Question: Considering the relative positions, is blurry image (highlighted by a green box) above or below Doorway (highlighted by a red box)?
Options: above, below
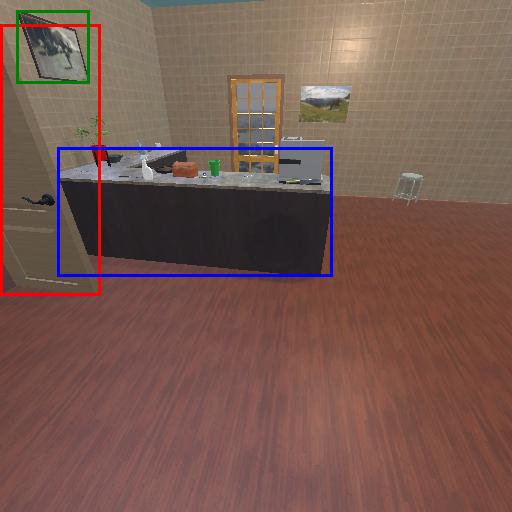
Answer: above